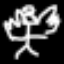
Label: angel